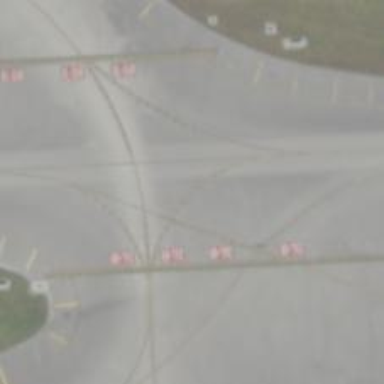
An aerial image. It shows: View of taxiway at the airport.